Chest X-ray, AP view. Patient: 42 years old, sex F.
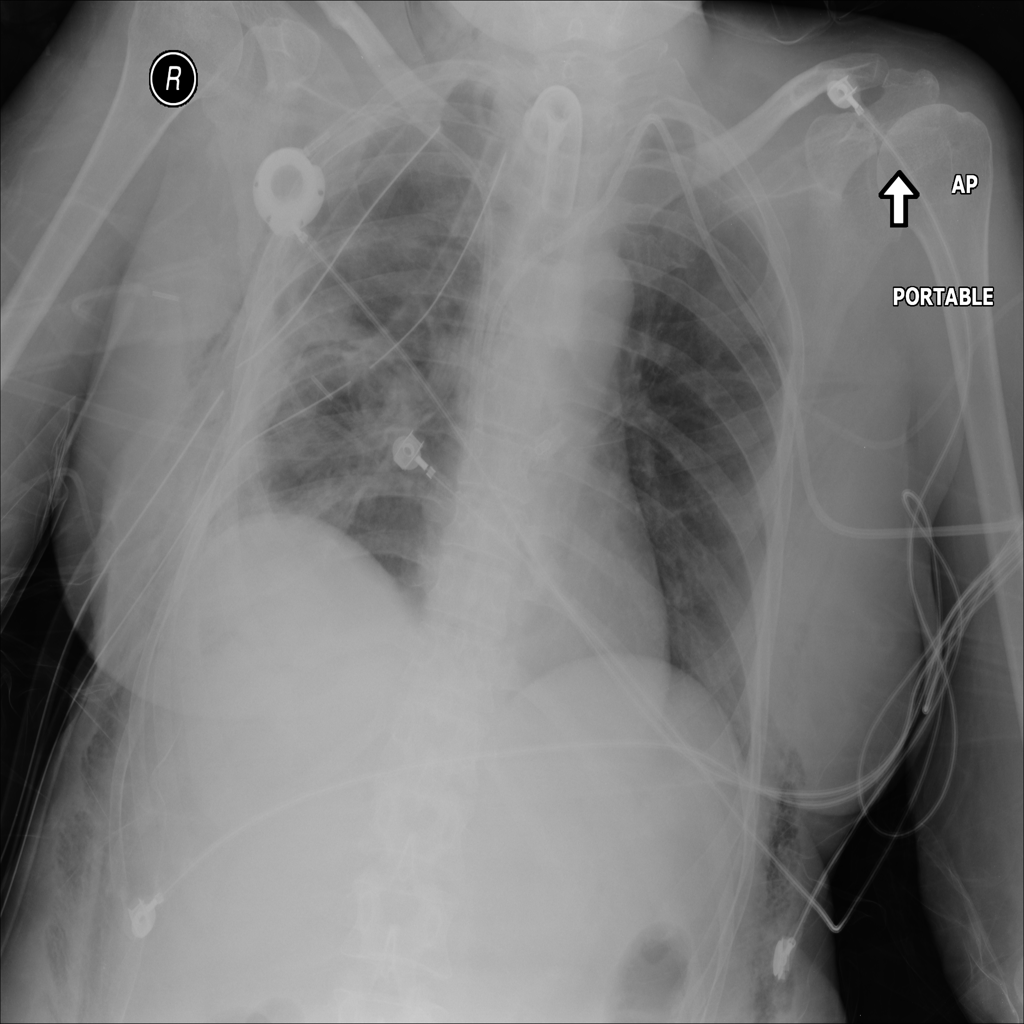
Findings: No Finding